Question: Using julia and PyPlot (which looks like it calls matplotlib) I've got a radial log plot ranging from 0dB on the outer edge of the plot to -50dB on the interior:
'''
using PyPlot ;
theta = 0:0.02:1 * pi ;
n = length(theta) ;
U = cos( theta ).^2 ;
V = zeros( size(U) ) ;
for i = 1:n
v = log10( U[i] ) ;
if ( v < -50/10 )
v = 0 ;
else
v = v/5 + 1 ;
end
V[i] = v ;
end
f1 = figure("p2Fig1",figsize=(10,10)) ; # Create a new figure
ax1 = axes( polar="true" ) ; # Create a polar axis
pl1 = plot( theta, V, linestyle="-", marker="None" ) ;
dtheta = 30 ;
ax1<URL> ;
ax1<URL> ;
f1[:canvas][:draw]() ;
'''
which looks like:

I'd like to reset the polar ticks so that the radial tick markers are mapped from:
- - - - -
How can this be accomplished?
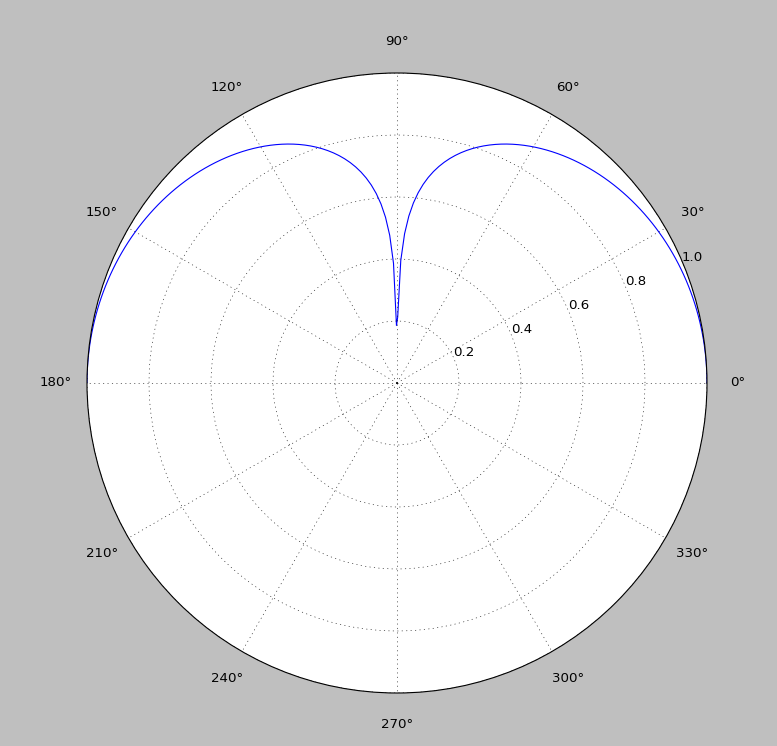
Answer: I've never used Julia, but you need to set the yticklabels. I think this should do it:
'''
ax1<URL>
ax1<URL>
'''